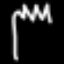
Label: fork